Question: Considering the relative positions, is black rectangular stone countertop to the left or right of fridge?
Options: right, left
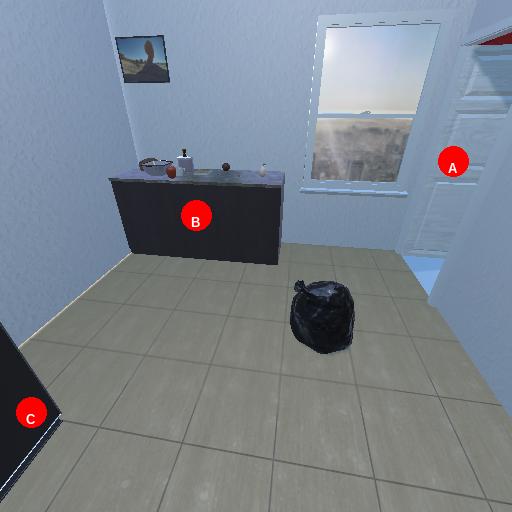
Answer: right